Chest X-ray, AP view. Patient: 34 years old, sex M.
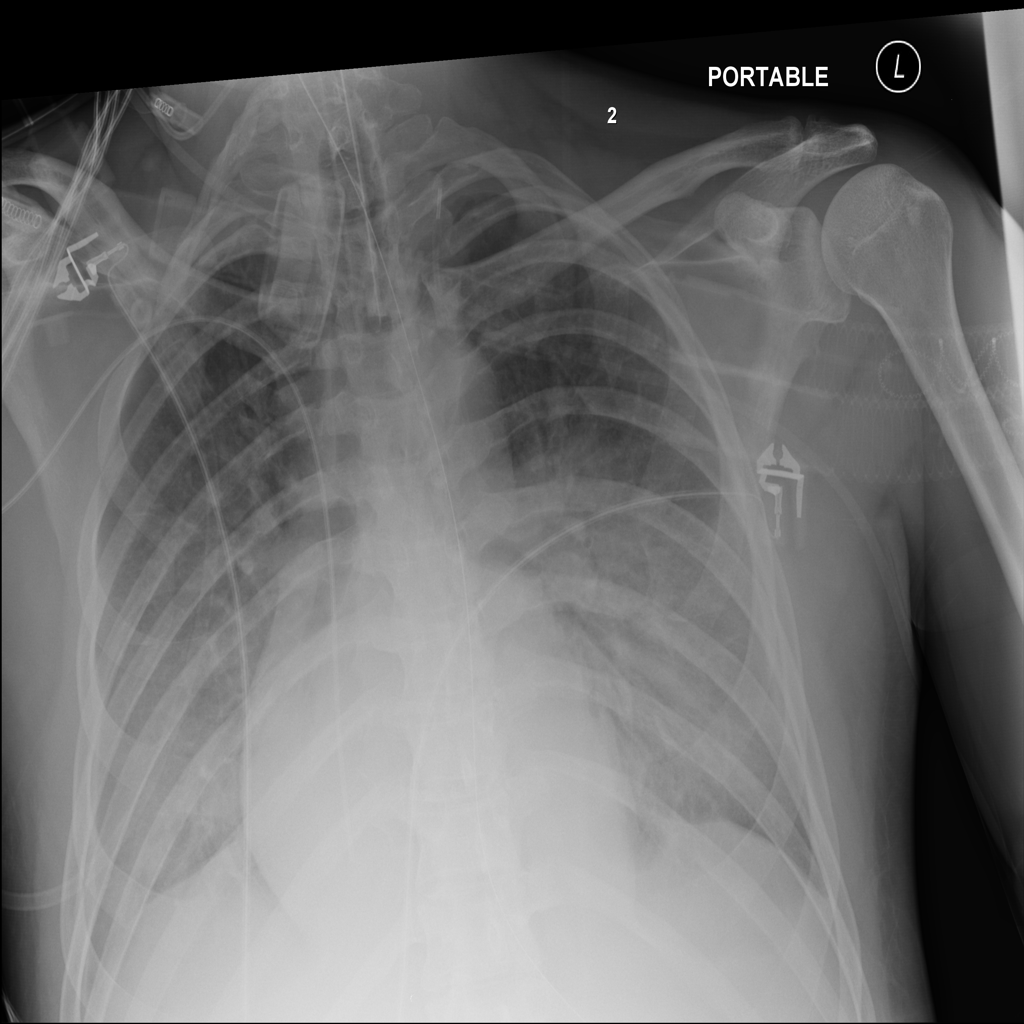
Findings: No Finding